Chest X-ray:
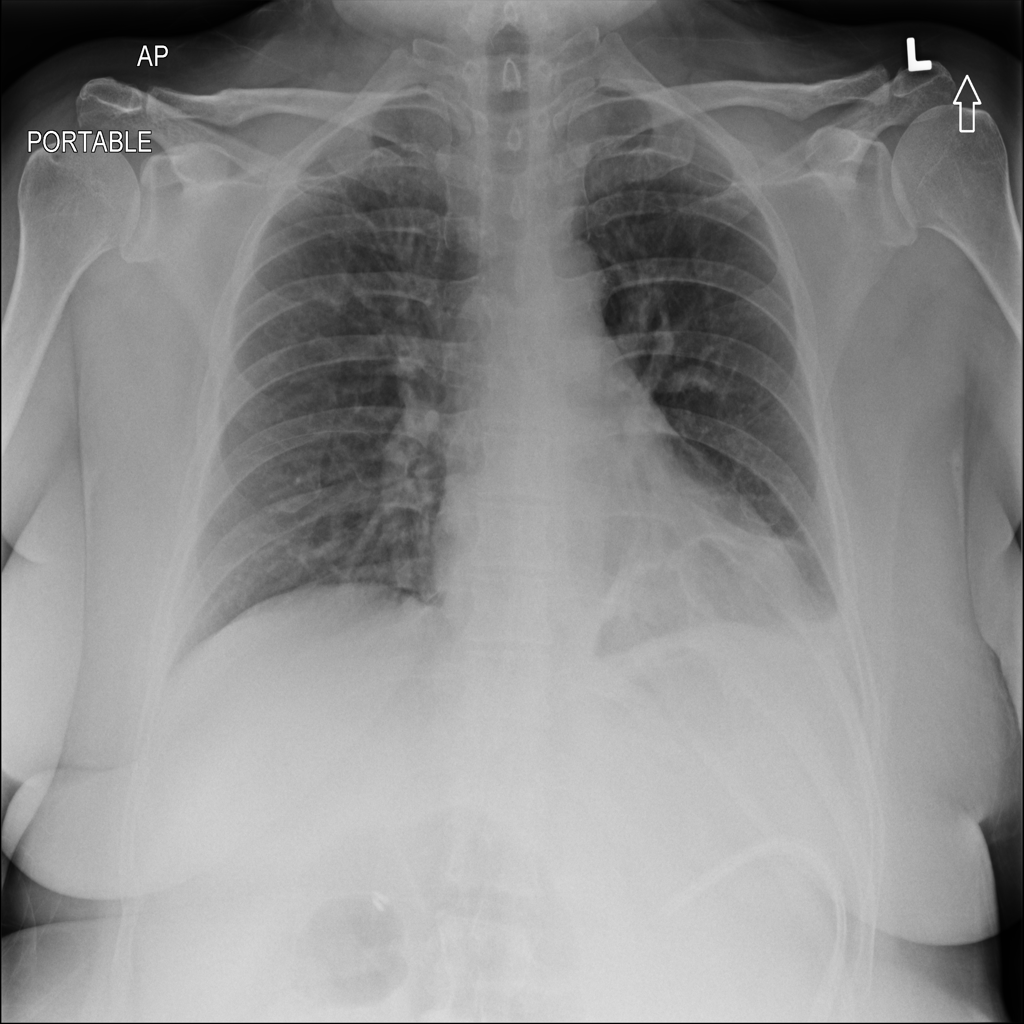
Findings: Consolidation, Effusion
No abnormal finding: no